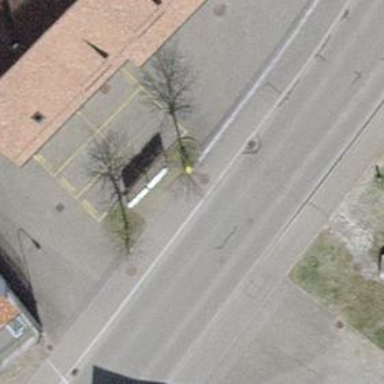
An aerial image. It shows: Post box is visible.